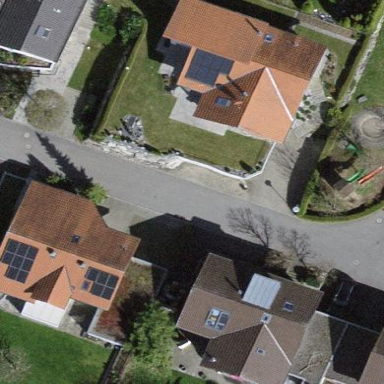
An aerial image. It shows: Simple and straightforward house.